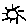
Label: sun